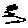
Label: zigzag